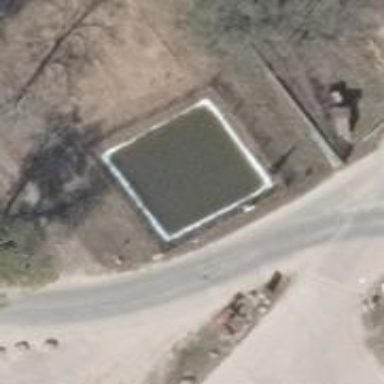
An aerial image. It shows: Emergency fire water pond.